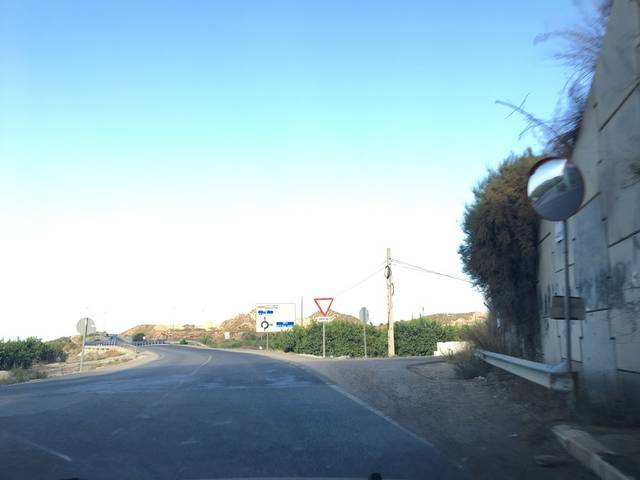
Region: Spain
Coordinates: 38.001, -1.017